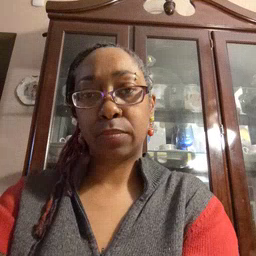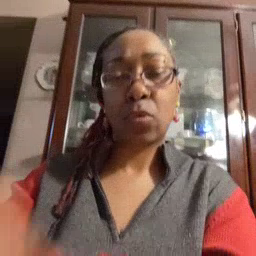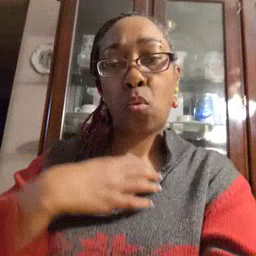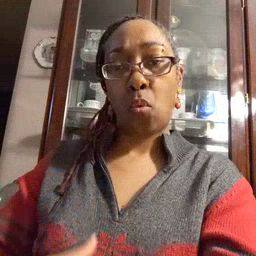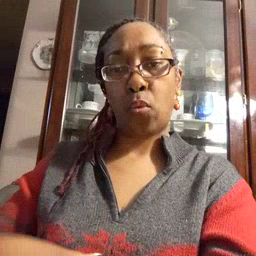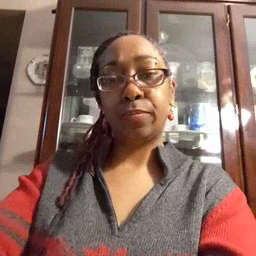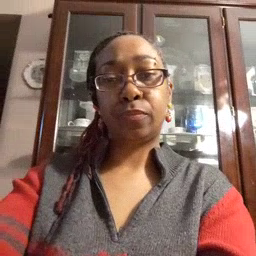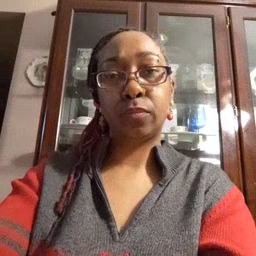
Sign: hungry